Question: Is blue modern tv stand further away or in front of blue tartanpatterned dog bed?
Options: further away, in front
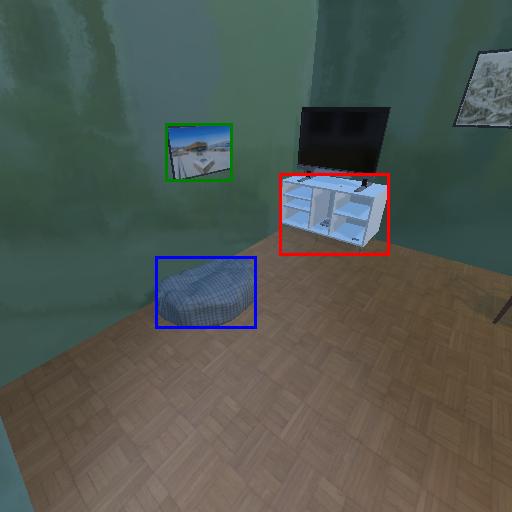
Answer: further away